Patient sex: M
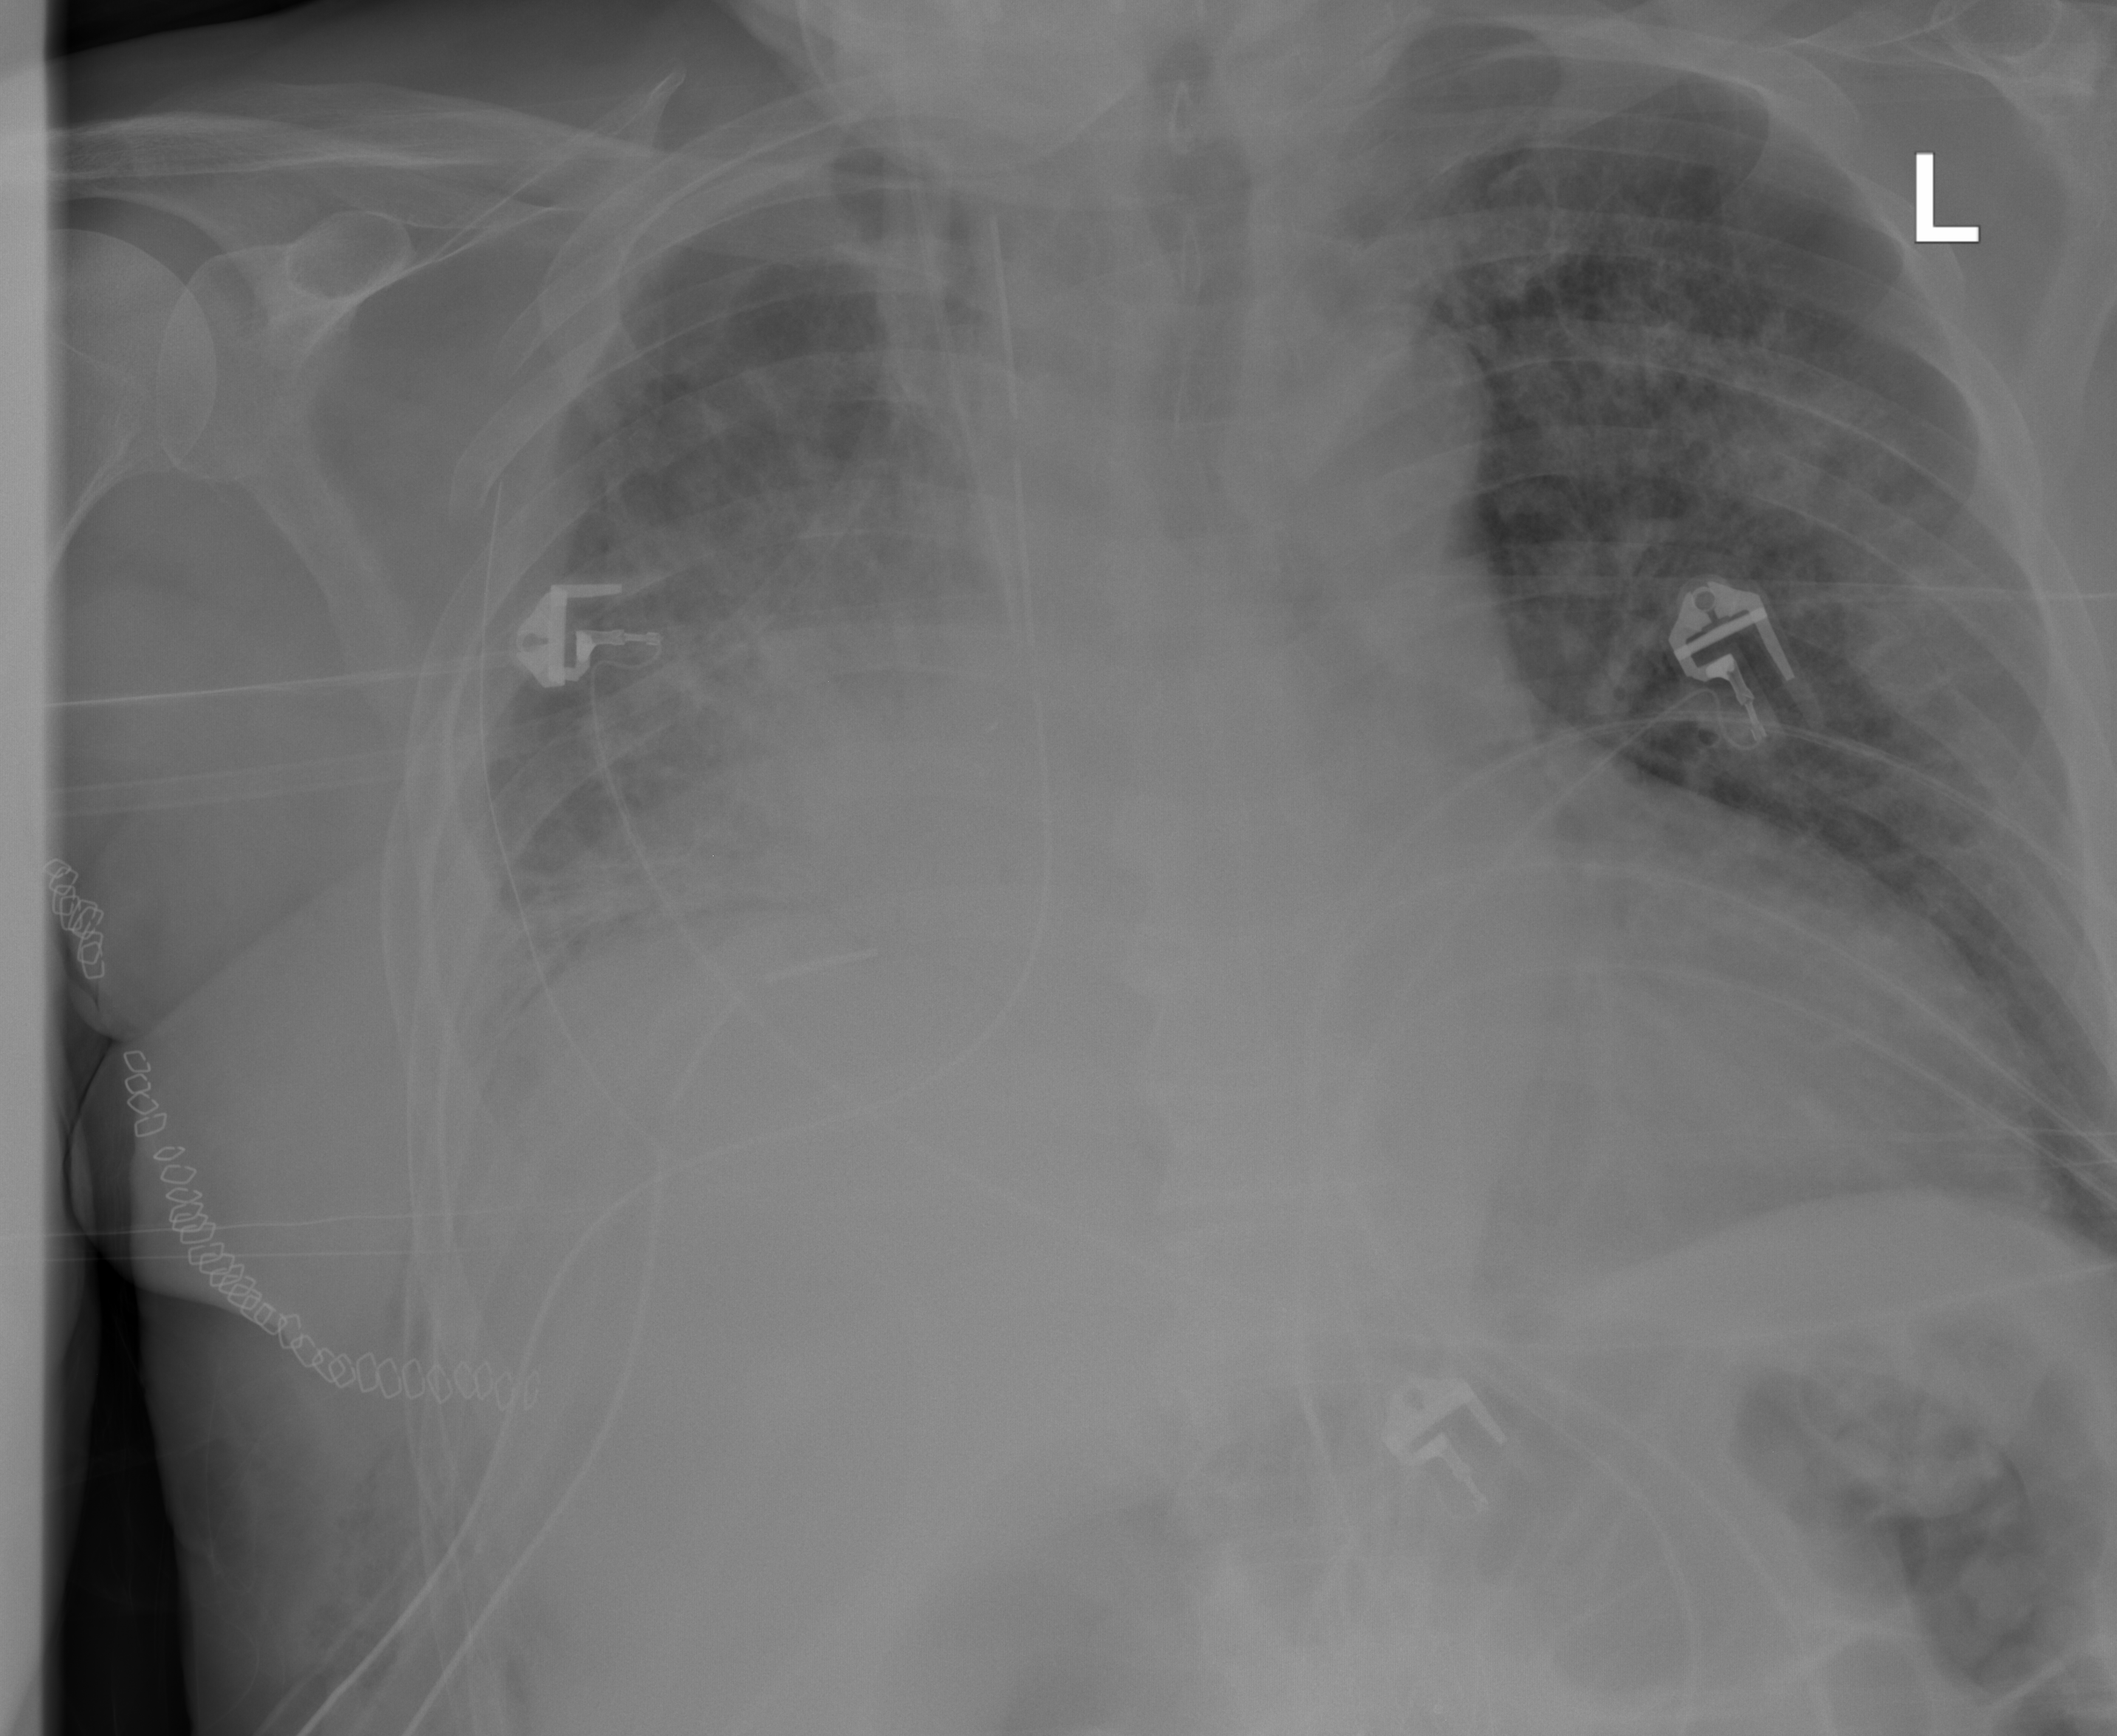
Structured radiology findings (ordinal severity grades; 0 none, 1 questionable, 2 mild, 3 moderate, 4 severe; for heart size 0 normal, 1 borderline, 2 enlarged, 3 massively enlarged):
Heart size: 1
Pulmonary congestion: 2
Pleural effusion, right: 2
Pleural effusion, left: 0
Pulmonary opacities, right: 4
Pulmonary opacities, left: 2
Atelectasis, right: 3
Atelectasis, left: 0